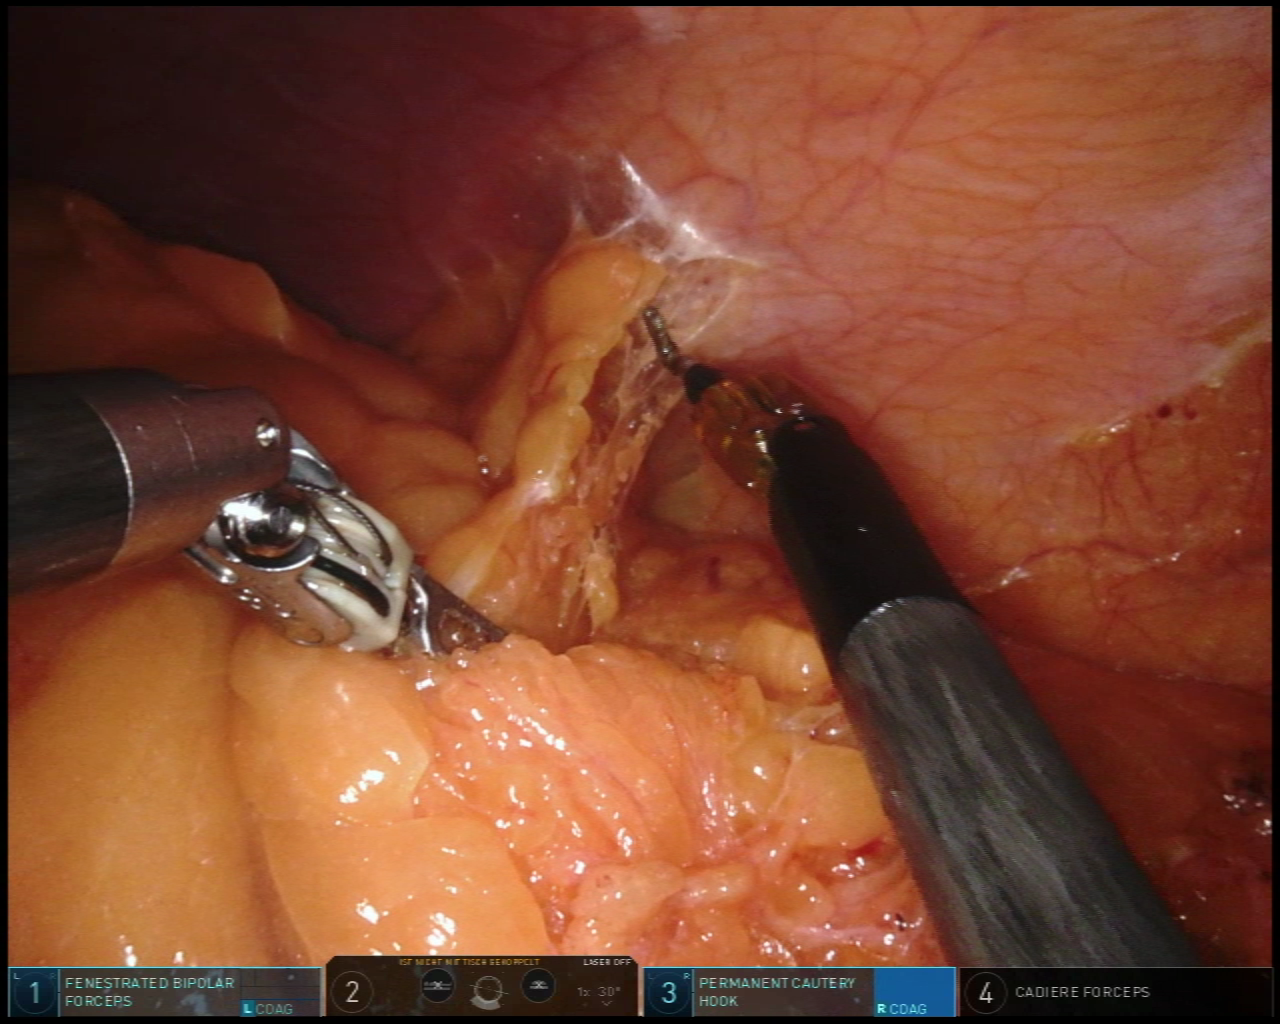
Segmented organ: abdominal_wall
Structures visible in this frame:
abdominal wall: yes
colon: no
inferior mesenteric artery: no
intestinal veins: no
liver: no
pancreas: yes
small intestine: no
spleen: no
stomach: no
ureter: no
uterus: no
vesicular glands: no